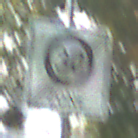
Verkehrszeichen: EndeZone30
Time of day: MorningAfternoon
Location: Outdoor (Suburban)
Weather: PartlyCloudy
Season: NotSpecified
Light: Natural